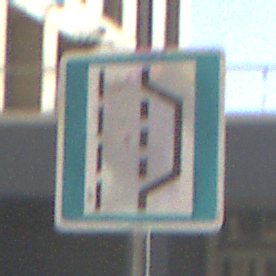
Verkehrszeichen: NothalteUndPannenbucht
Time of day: MorningAfternoon
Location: Outdoor (Urban)
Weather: PartlyCloudy
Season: NotSpecified
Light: Natural